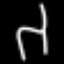
Label: chair